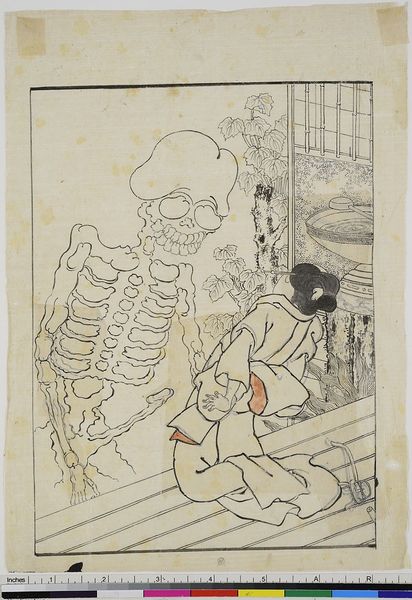
Künstler: Utagawa Kuniyoshi
Standort: Hamburg
Institution: Museum für Kunst und Gewerbe Hamburg
Schlagwörter: schlaf, menschen, fenster, frau, holz, orange, schwarz, zeichnung, rahmen, schädel, tod, haare, pflanzen, brunnen, garten, holzschnitt, papier, knochen, penis, tusche, rippen, traum, asien, geisha, skelett, zähne, kniend, vision, fleckig, zeit, skizzen, schreck, tuschzeichnung, pinselzeichnung, überlagerung, skeleton, philosophy, edo, größenverhältnisse, horror, phänomene